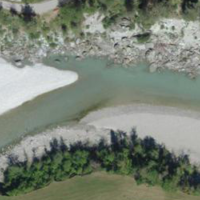
EUNIS habitat code: 15
Species observed at this site:
Aglais urticae
Aglais io
Vanessa atalanta